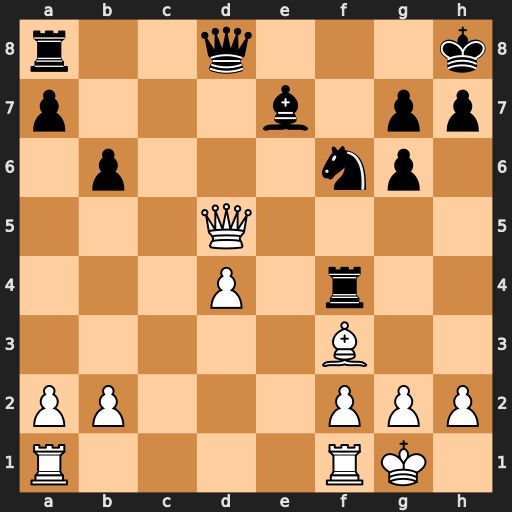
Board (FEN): r2q3k/p3b1pp/1p3np1/3Q4/3P1r2/5B2/PP3PPP/R4RK1
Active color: w
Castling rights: -
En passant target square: -
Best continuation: Qxa8 Qxa8 Bxa8